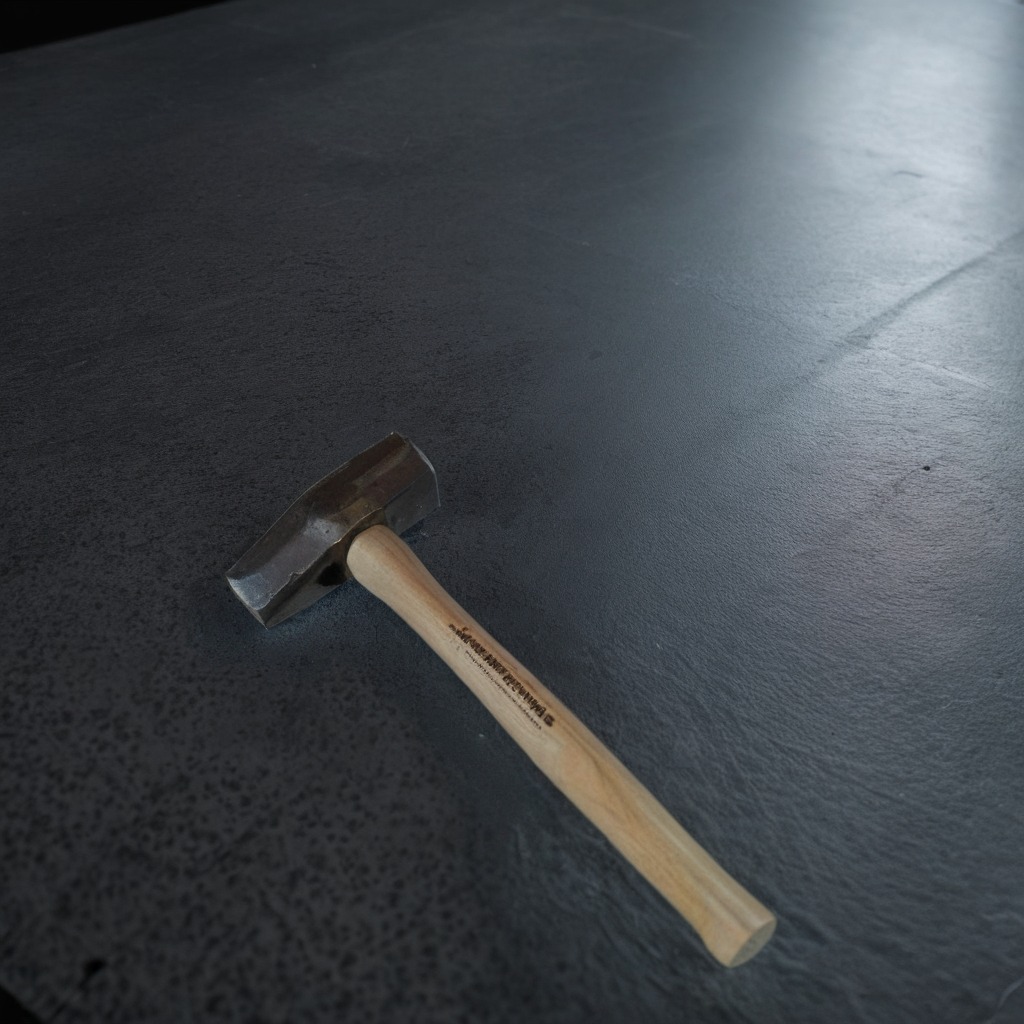
A hammer is lying on the clean granite table inside a workshop at night dim ambient light soft shadows worn but